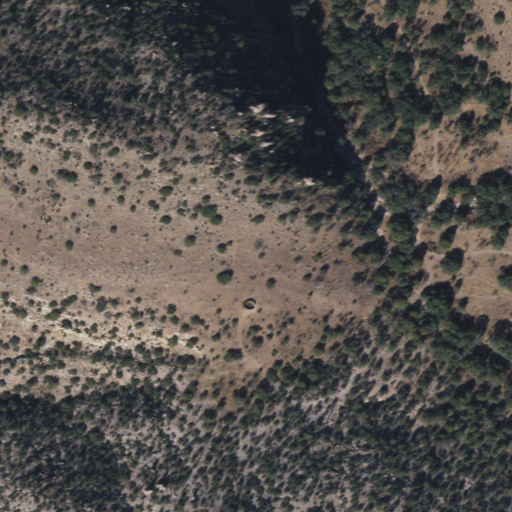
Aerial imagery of valley in Arizona named South Bruno Canyon containing shrub, evergreen forest, and grassland